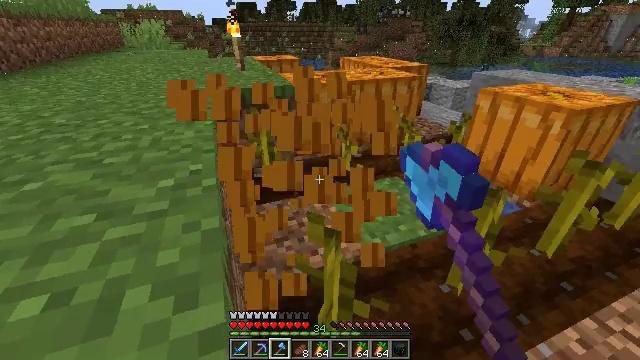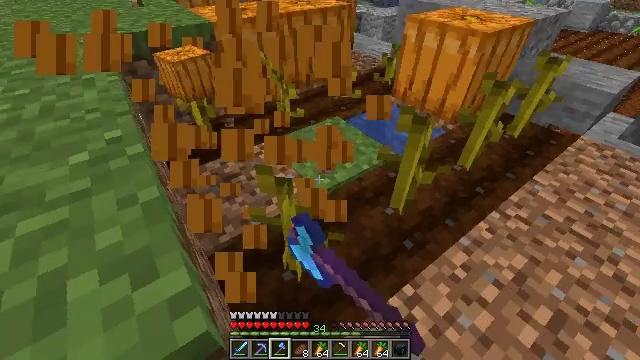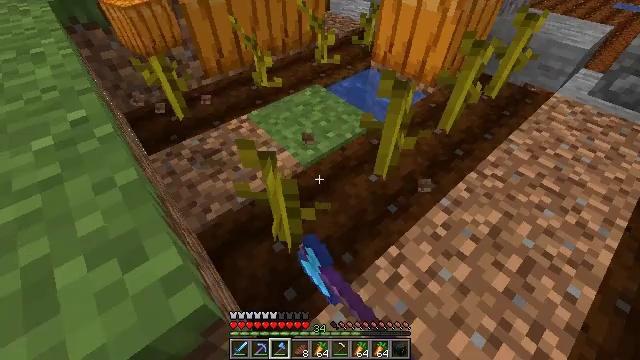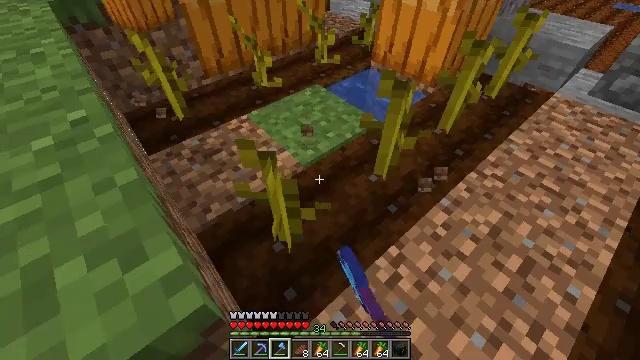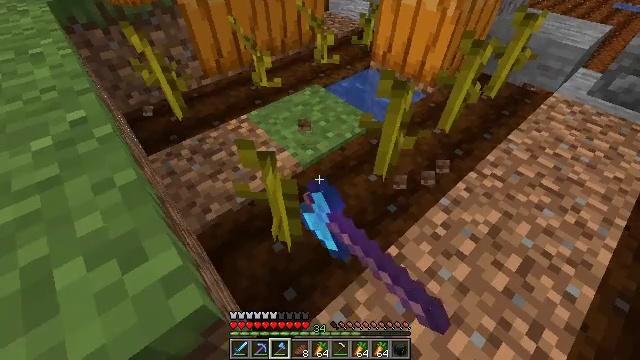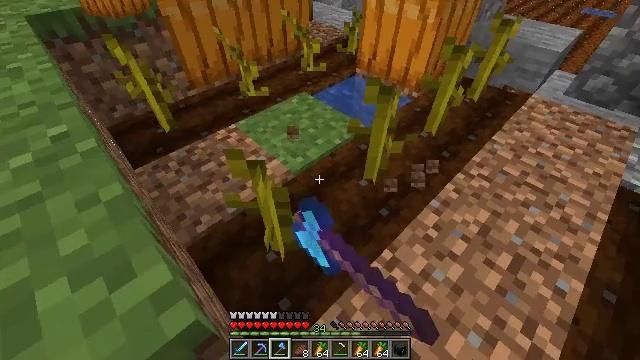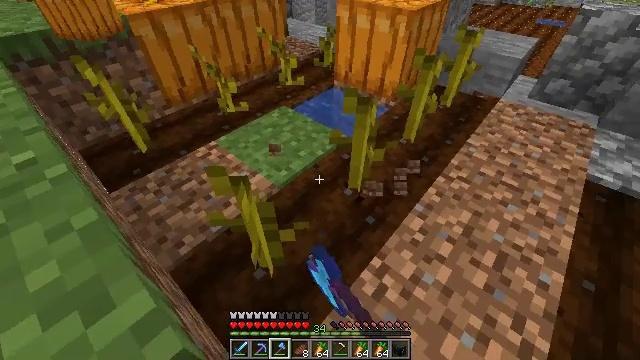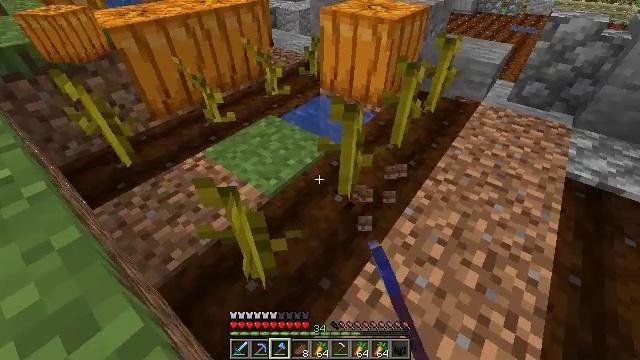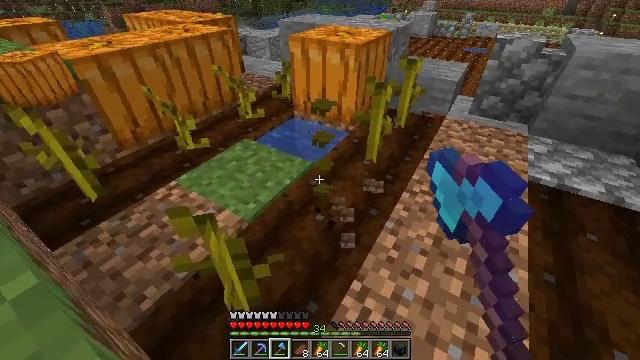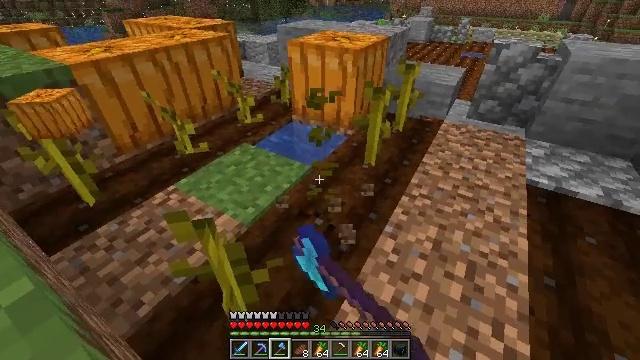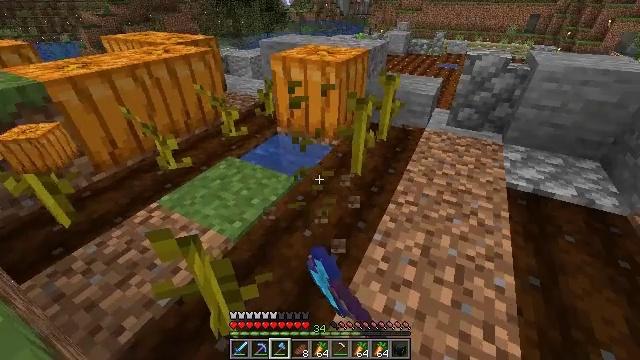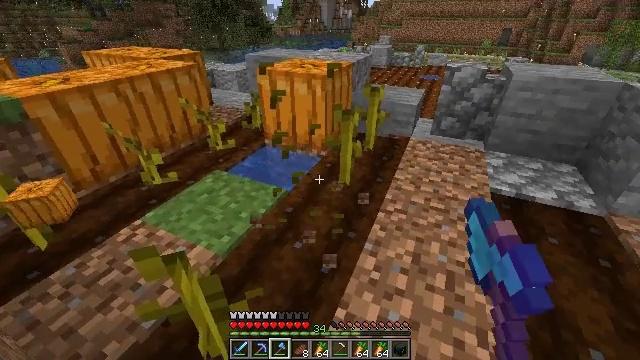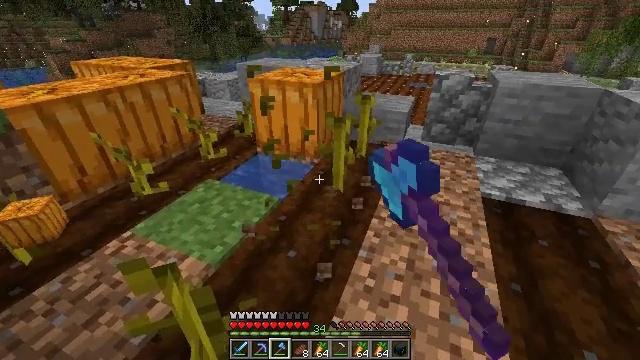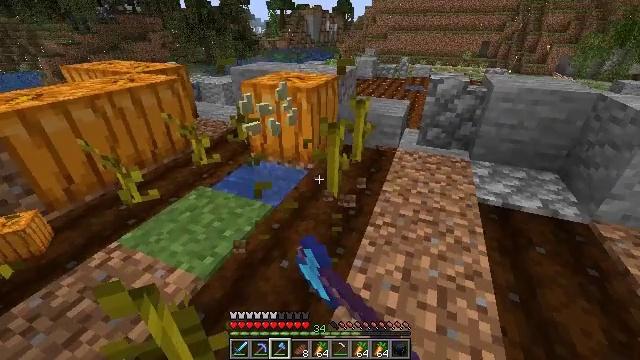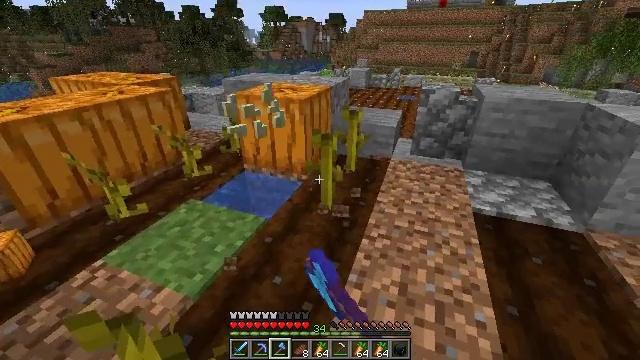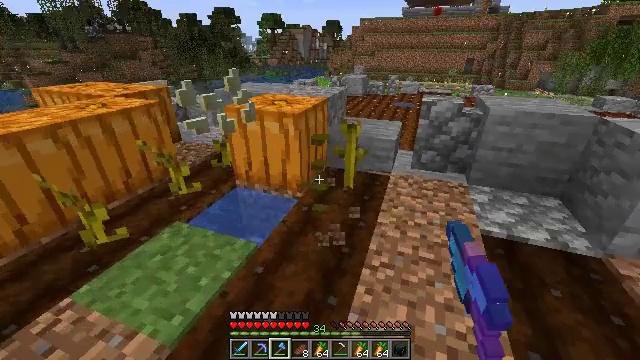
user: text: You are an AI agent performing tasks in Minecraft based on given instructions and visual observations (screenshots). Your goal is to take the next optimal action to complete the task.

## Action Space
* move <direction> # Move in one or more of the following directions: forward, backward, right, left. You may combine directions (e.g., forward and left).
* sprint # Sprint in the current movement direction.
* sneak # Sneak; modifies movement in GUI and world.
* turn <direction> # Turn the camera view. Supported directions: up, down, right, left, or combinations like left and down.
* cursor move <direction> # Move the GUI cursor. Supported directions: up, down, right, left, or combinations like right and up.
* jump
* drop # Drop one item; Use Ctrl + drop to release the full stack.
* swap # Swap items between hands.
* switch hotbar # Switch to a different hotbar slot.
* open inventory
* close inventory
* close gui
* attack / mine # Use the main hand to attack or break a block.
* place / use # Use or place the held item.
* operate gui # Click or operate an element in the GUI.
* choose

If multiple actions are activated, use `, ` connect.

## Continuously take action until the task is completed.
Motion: motion action
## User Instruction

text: Gather the pumpkin stem from the farm.
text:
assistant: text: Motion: turn right and down, attack / mine
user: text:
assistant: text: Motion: turn right and down, attack / mine
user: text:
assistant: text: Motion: attack / mine
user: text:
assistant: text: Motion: attack / mine
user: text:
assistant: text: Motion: turn right and up, attack / mine
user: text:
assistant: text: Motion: turn right and up, attack / mine
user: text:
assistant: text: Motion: turn right and up, attack / mine
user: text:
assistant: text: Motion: turn right and up, attack / mine
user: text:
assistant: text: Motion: attack / mine
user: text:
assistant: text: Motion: turn right and up, attack / mine
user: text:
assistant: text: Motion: turn right and up, attack / mine
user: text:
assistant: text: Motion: turn right and up, attack / mine
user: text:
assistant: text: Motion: move forward, attack / mine
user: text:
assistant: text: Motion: move forward, turn right and up, attack / mine
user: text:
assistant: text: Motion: move forward, turn up, attack / mine
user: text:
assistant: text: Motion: move forward, turn right and up, attack / mine
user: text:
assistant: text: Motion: move forward, turn right and up, attack / mine
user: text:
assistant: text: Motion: move forward, turn right and up, attack / mine
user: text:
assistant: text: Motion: attack / mine
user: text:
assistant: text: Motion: move back, attack / mine
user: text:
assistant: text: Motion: move back, attack / mine
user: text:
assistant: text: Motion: move back, turn left and down, attack / mine
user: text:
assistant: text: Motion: move back, turn left and down, attack / mine
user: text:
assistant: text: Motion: turn left and down
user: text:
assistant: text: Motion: turn left and down
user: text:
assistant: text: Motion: turn left
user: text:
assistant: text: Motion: turn left and up
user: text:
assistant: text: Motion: no_op
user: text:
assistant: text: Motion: turn up
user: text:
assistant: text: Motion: turn up